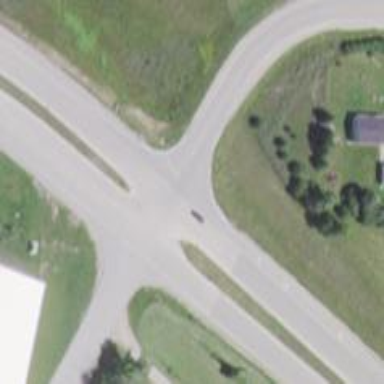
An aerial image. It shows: Road with stop sign.